Question: On tens of other systems this works just fine. But, on one particular system, running IE11, a confirmation prompt is shown before closing the window. Other systems running IE11 do not exhibit this behavior.
Is there some setting in IE that would cause this? Or what else might I look for that is causing this on this particular system?
When the user clicks the link a new window is opened using...
'''
$("a#offer").click(function (e) {
e.preventDefault();
var popUp = window.open("http://...", "thePopUp", "resizable=yes,height=" + (screen.availHeight-45) + ",width=760,left=" + ((screen.availWidth/2)-380) + ",menubar=no,scrollbars=yes,toolbar=no");
popUp.focus();
});
'''
Then in the new window, when they click a button the window closes:
'''
$("#submit").click( function () {
//...some sync ajax calls
window.close();
});
'''

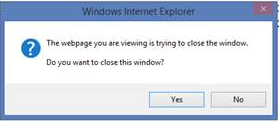
Answer: If the page is not from the same site as the script that opened it, it is correct procedure to prompt you first.
In your case the DOMAIN is the same so you can set the document.domain to "example.com" in both pages and IE11 might be happier but please see this too:
<URL>
Also if whatever with id="submit" is an actual submit button, you want to cancel the submission too by using
'''
$("form").on("submit",function(e) {
e.preventDefault();
...
window.close();
});
'''